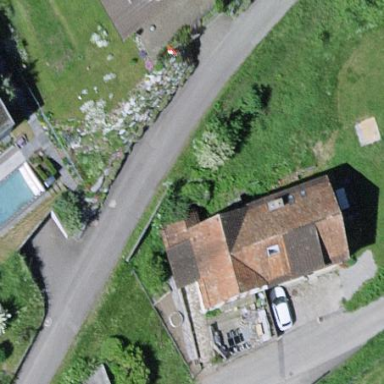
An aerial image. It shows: Simple house.